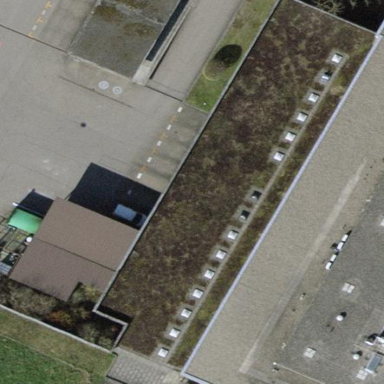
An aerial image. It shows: Industrial building.